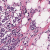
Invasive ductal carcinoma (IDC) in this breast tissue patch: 1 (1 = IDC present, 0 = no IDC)